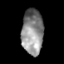
Tissue: skin
Cell type: Epithelial cells
Senescence score: 0.2338
Nuclear area (px): 960
Mean DAPI intensity: 139.327